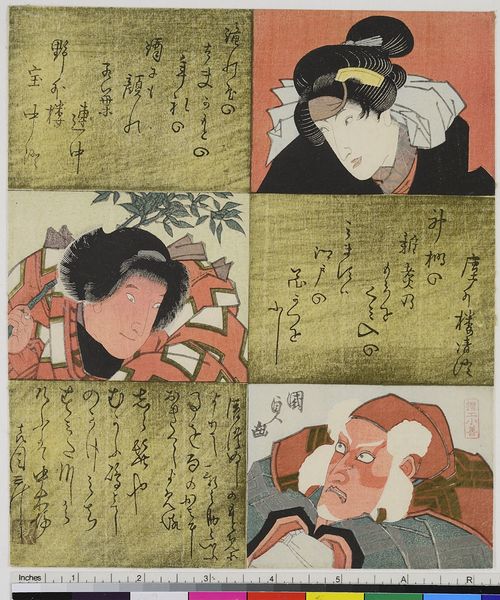
Künstler: Utagawa Kunisada
Standort: Hamburg
Institution: Museum für Kunst und Gewerbe Hamburg
Schlagwörter: zeichnung, holzschnitt, schrift, asien, druckgraphik, druckgrafik, literatur, leben, gedicht, zeit, schauspieler, zorn, farbholzschnitt, schauspielerin, lebensalter, dialog, kabuki, edo, auseinandersetzung, konflikt, reproduktionen, dichtkunst, druckerzeugnisse, blindprägedruck, blinddruck, surimono